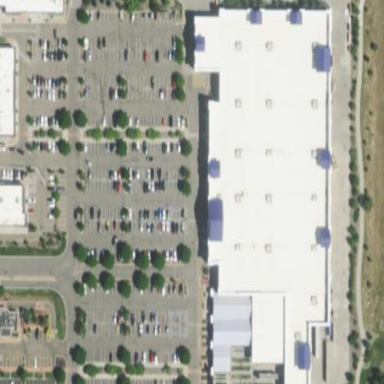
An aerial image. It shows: Retail area.